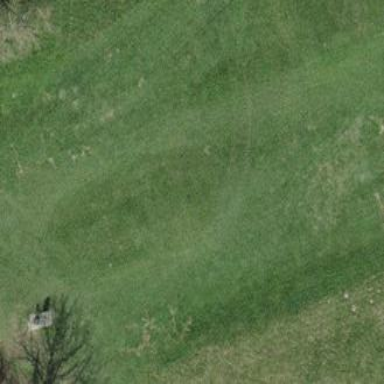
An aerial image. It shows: Golf tee on grass surface.